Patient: sex M, age 48
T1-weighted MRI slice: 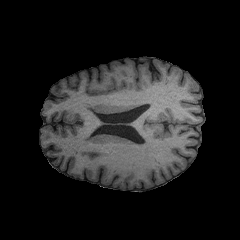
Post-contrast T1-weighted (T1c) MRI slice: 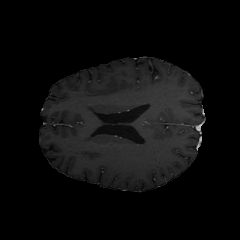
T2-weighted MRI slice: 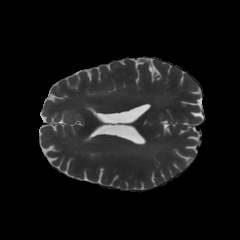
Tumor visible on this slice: no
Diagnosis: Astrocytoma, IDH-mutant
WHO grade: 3